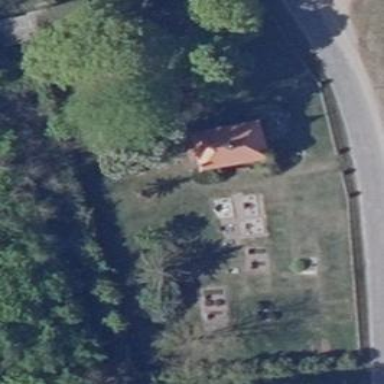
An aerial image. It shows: Graveyard.